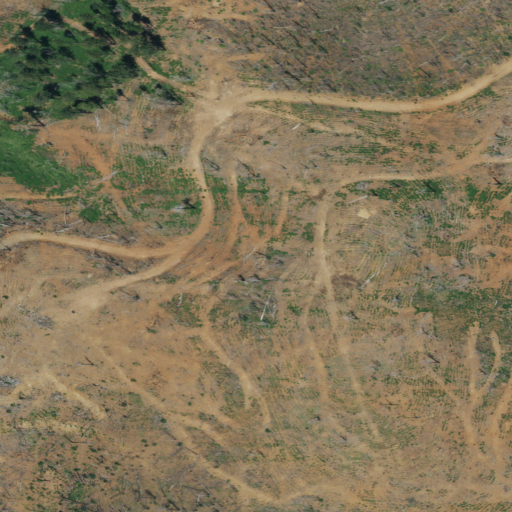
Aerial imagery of mountain in California named Saddle Mountain containing shrub and grassland